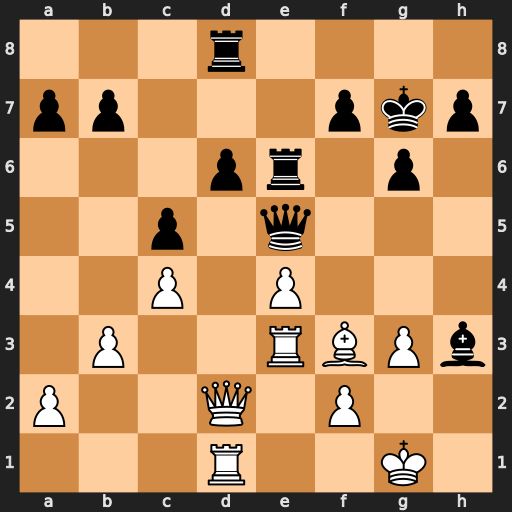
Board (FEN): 3r4/pp3pkp/3pr1p1/2p1q3/2P1P3/1P2RBPb/P2Q1P2/3R2K1
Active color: w
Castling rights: -
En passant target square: -
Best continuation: Kh2 g5 Kxh3